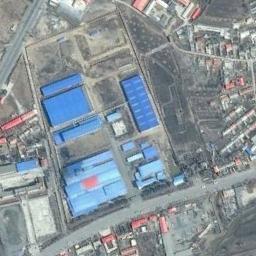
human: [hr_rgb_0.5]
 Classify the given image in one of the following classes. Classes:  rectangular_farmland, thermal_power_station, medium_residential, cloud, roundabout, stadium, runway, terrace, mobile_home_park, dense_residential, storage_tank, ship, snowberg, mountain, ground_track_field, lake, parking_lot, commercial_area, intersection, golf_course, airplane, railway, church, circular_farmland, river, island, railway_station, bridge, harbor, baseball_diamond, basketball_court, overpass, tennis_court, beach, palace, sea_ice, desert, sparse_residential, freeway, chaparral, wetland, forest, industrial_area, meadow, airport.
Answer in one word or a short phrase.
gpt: industrial_area